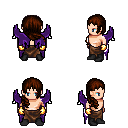
a pixel art fantasy rpg character, male body template, human, light skin, purple wings, robe skirt, brown right-swept hairstyle, gold gloves, black shoes, four views (front, back, left, right), 2x2 character sprite sheet, small pixel art, hard edges, no anti-aliasing